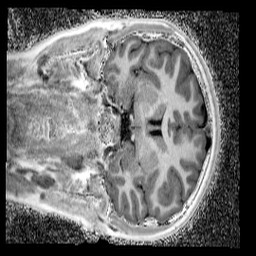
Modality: UNIT1_denoised
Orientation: coronal
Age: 12
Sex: female
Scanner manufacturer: siemens
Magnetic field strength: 3 T
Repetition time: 4 s
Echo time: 0.00299 s